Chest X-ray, PA view. Patient: 49 years old, sex M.
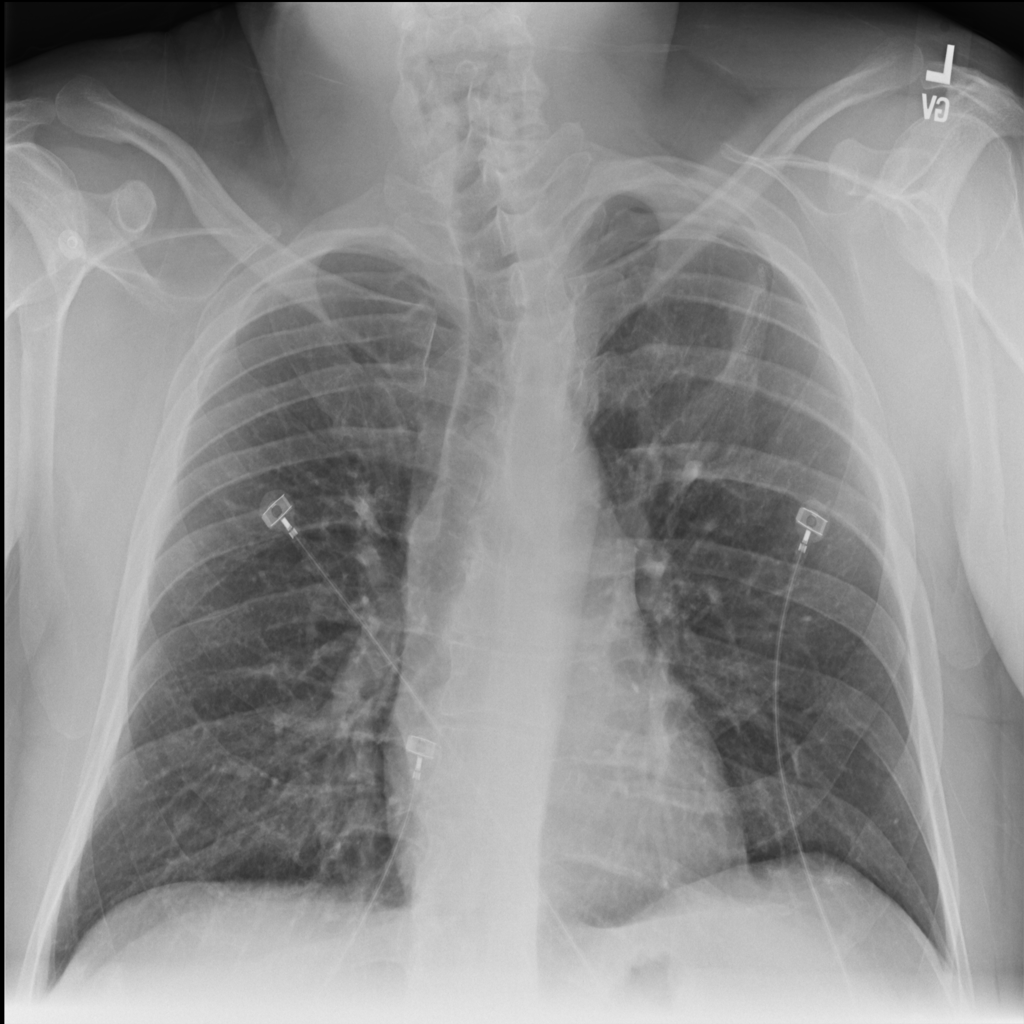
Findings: Pneumothorax